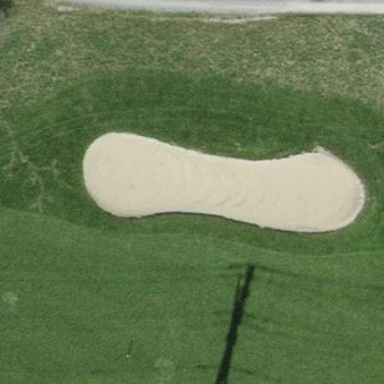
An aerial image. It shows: Sandy area is golf bunker.